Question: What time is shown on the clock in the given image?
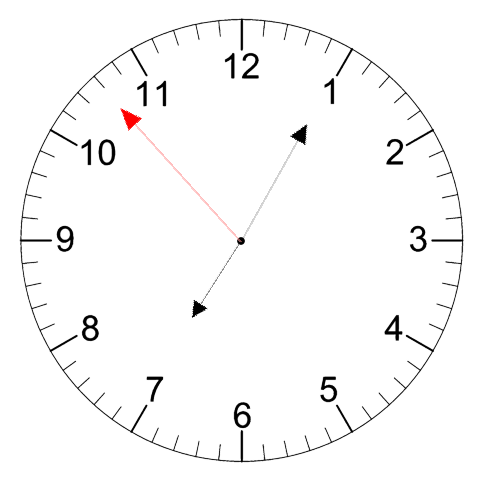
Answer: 07:04:53